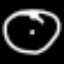
Label: clock